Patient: sex M, age 80
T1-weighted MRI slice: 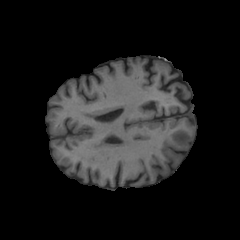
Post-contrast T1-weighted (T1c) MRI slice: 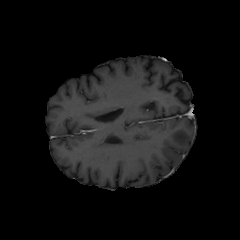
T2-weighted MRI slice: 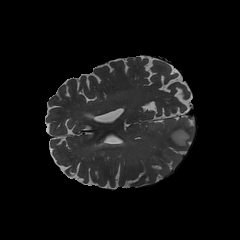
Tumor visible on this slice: yes
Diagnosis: Glioblastoma, IDH-wildtype
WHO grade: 4